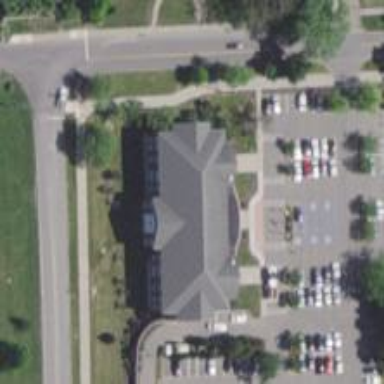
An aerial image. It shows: Public building.